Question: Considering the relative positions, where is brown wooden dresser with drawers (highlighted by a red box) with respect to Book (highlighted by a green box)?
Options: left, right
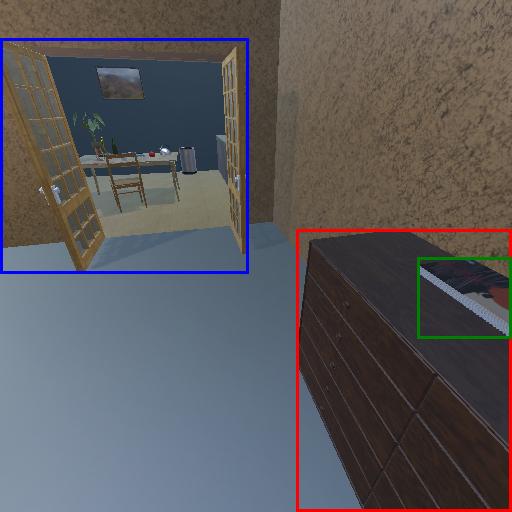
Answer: left